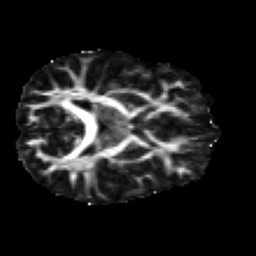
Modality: FA
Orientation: axial
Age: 24
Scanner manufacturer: siemens
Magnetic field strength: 3 T
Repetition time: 2.2 s
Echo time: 0.084 s